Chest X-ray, AP view. Patient: 33 years old, sex M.
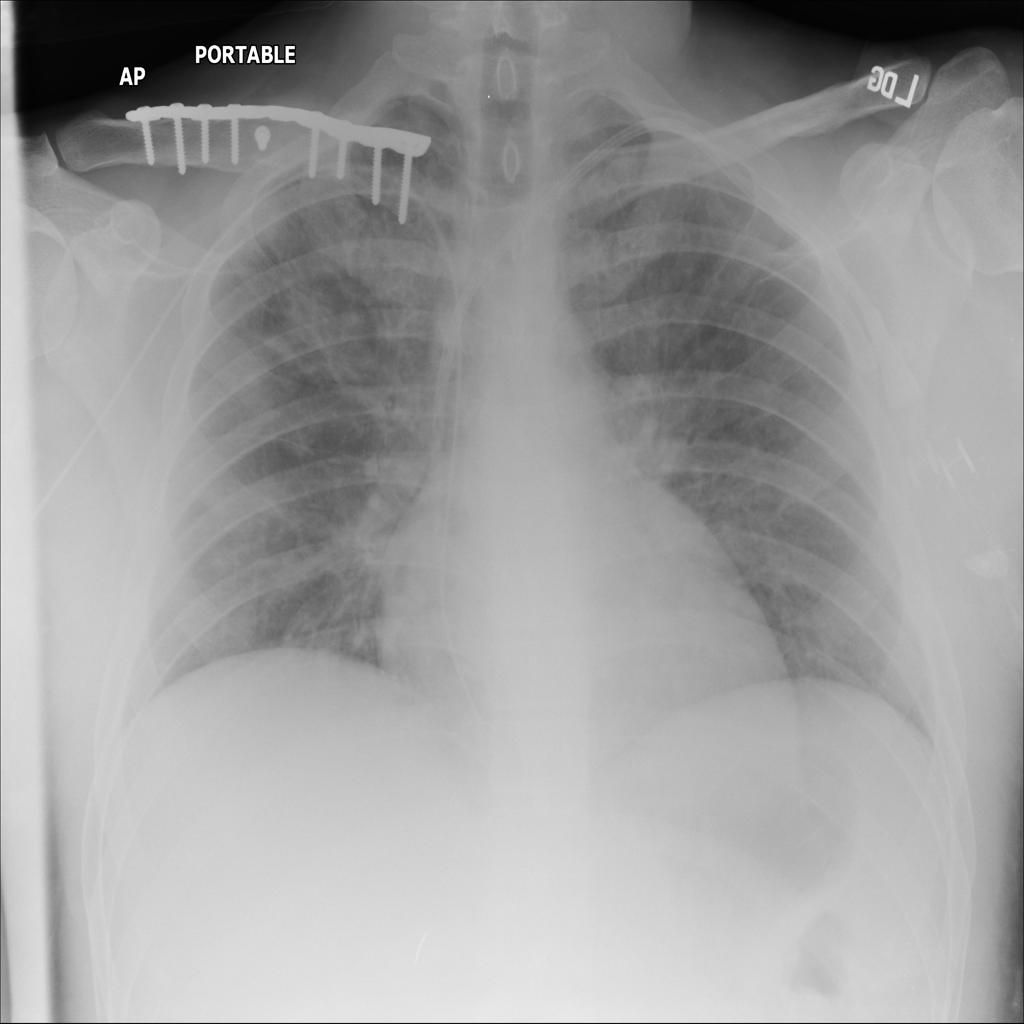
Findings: No Finding